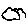
Label: cloud